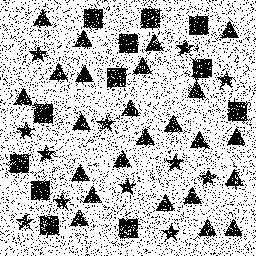
Squares: 12
Triangles: 24
Stars: 12
Total shapes: 48